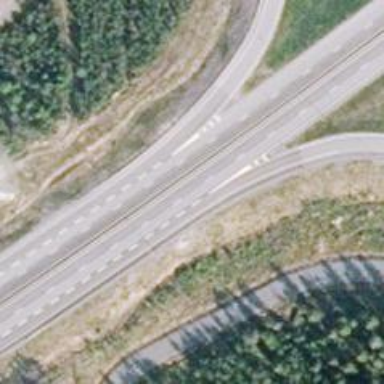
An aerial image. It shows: Motorway junction.